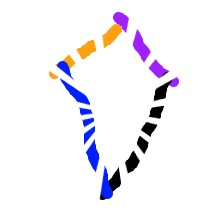
Shape: kite